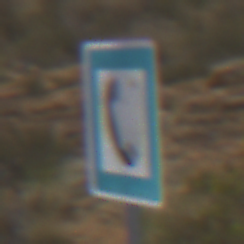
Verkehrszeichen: Fernsprecher
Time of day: Midday
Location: Outdoor (Nature)
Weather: Overcast
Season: NotSpecified
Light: Natural